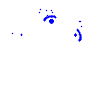
Particle: electron